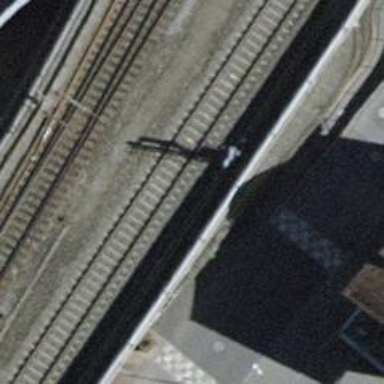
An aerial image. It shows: Railway signal.